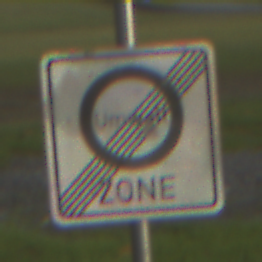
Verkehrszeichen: EndeUmweltzone
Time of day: SunriseSunset
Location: Outdoor (Suburban)
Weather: PartlyCloudy
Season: NotSpecified
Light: Natural